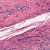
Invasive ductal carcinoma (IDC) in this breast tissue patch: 1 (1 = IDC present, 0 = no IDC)